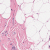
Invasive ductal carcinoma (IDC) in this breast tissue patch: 0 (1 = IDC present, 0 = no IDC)